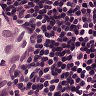
Metastatic tissue present: yes